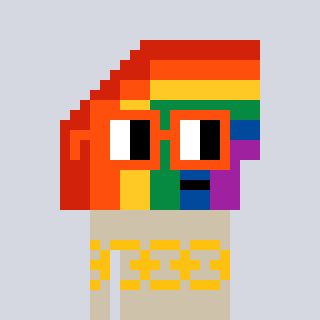
a pixel art character with square orange glasses, a rainbow-shaped head and a bege-colored body on a cool background